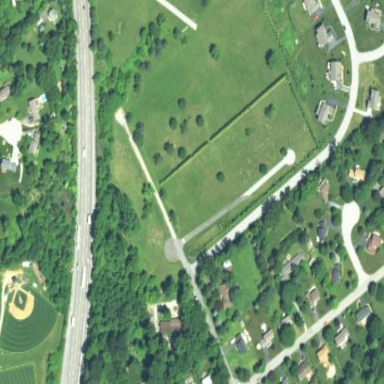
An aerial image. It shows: Cemetery with grass surface.